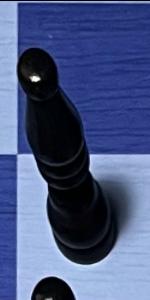
Label: Bishop_Black